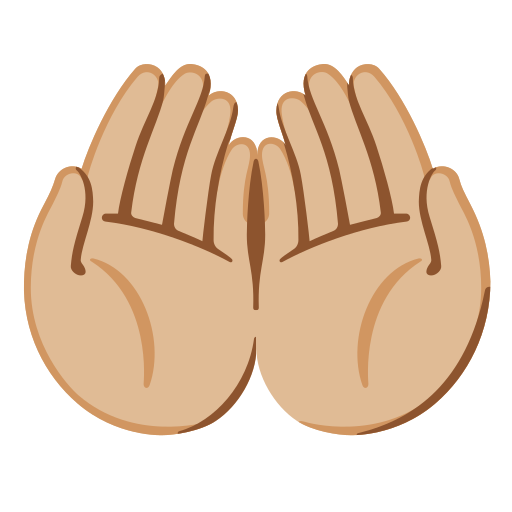
Emoji: 🤲🏼